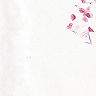
Metastatic tissue present: no